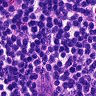
Metastatic tissue present: no